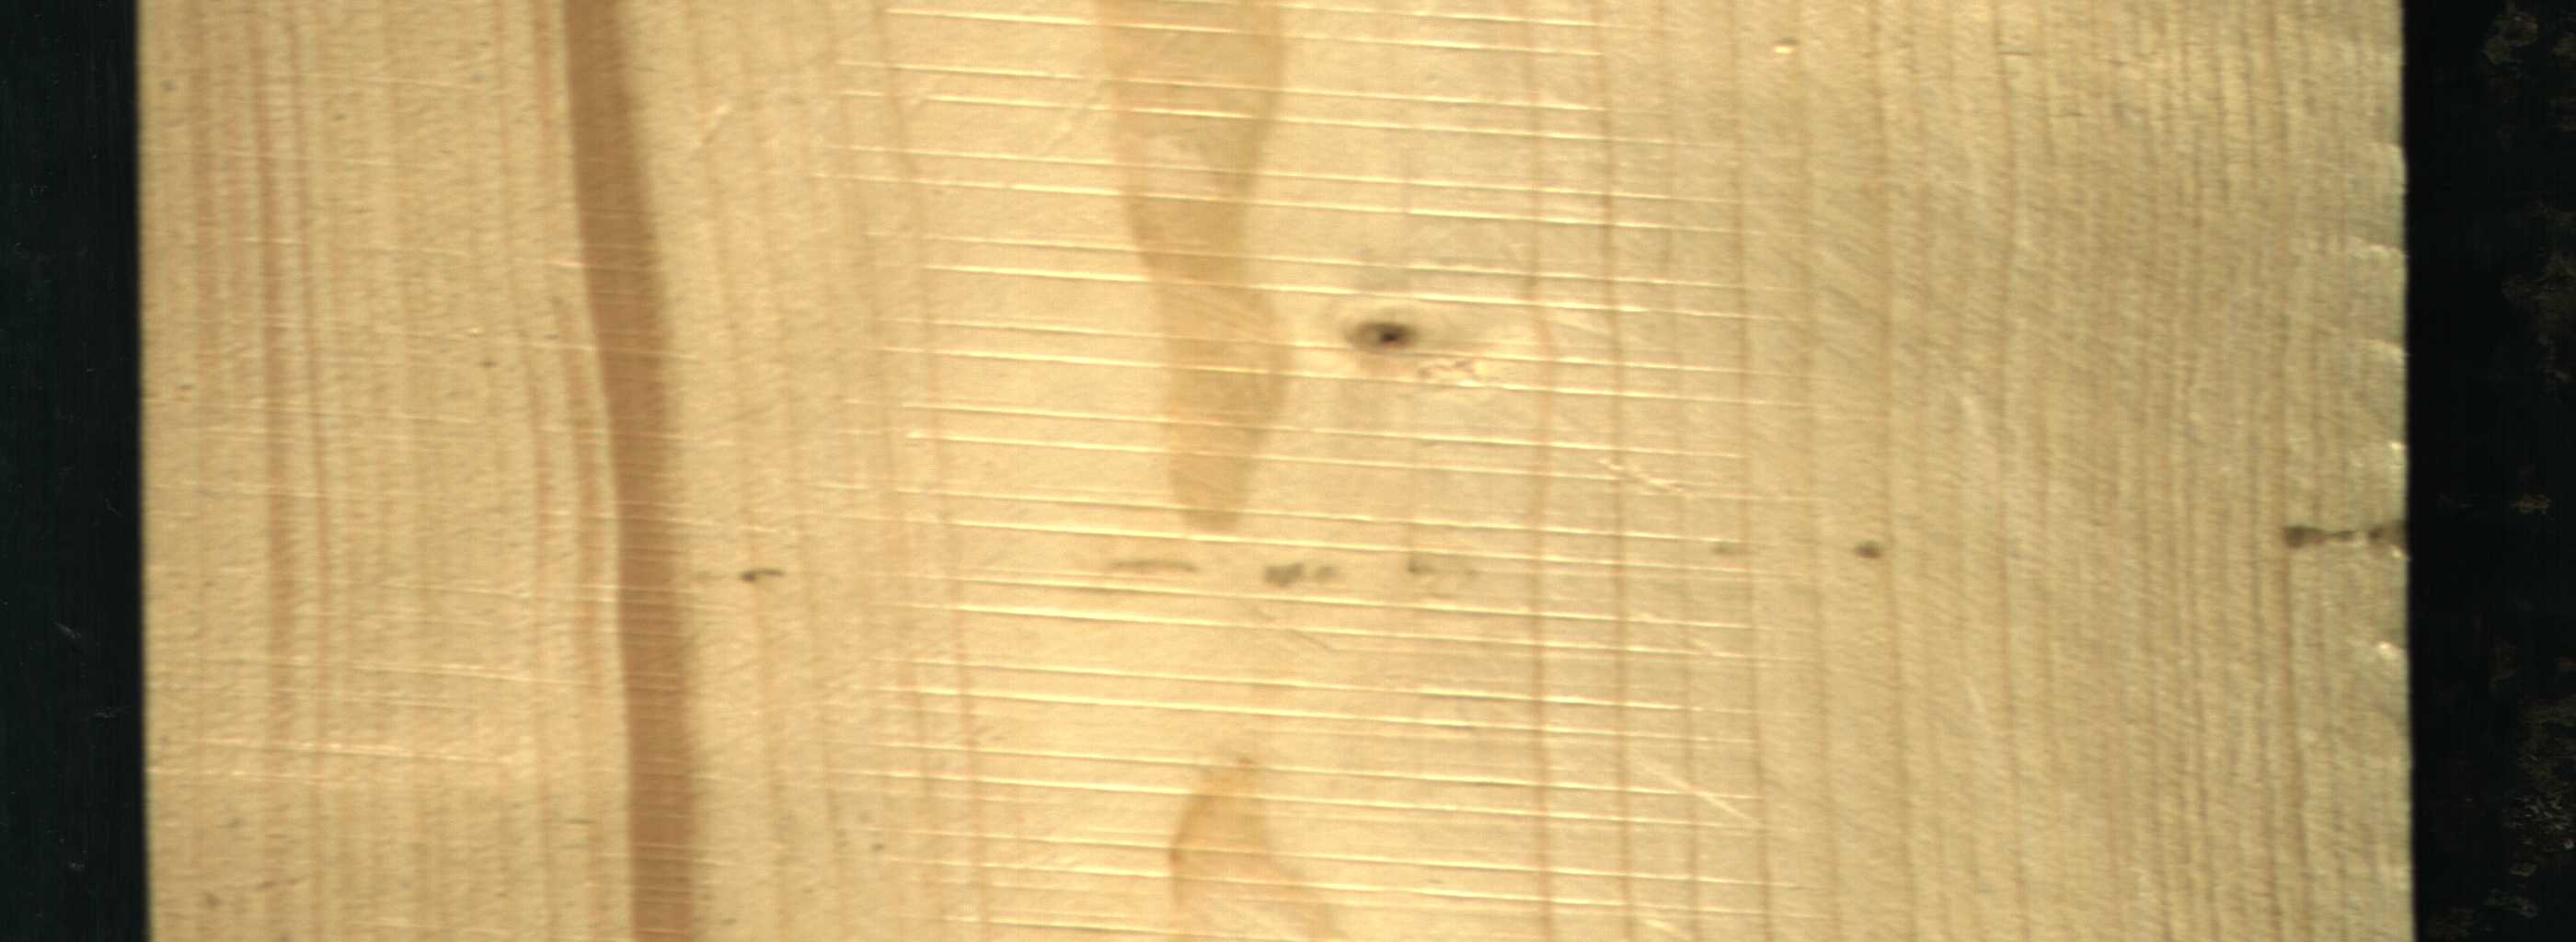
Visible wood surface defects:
Quartzity
Live_Knot